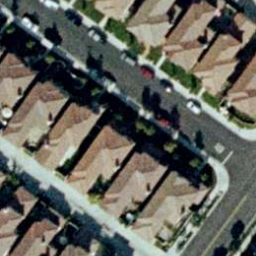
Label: denseresidential